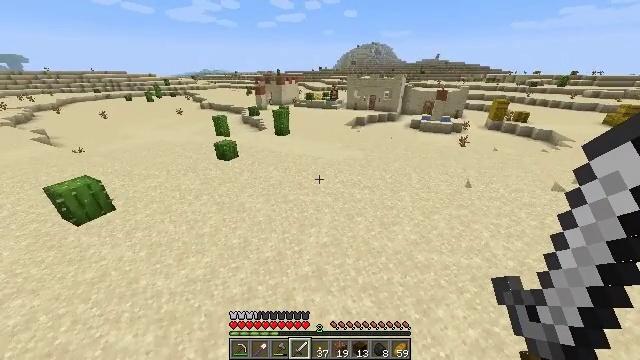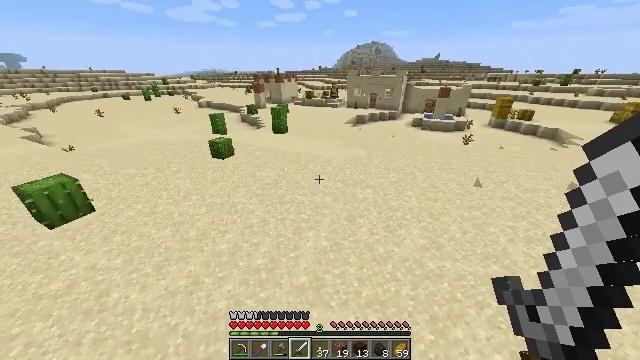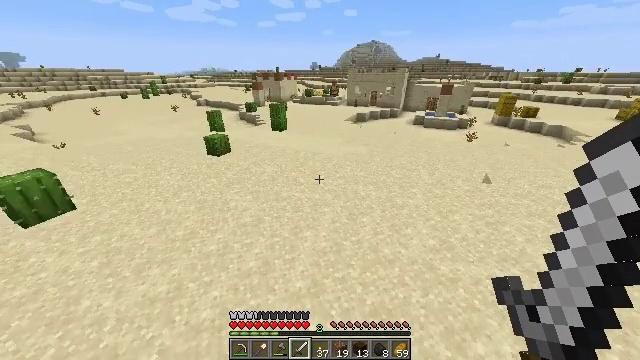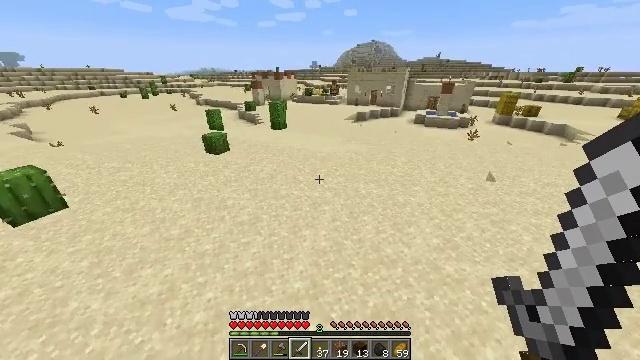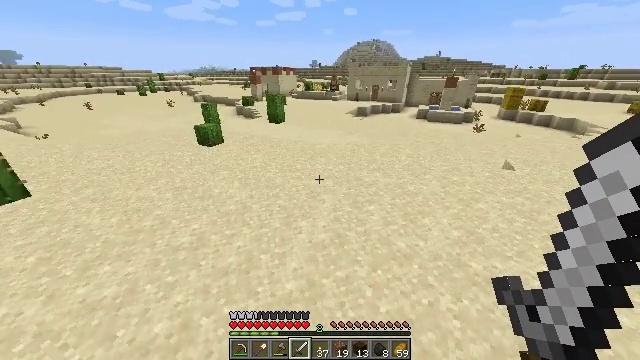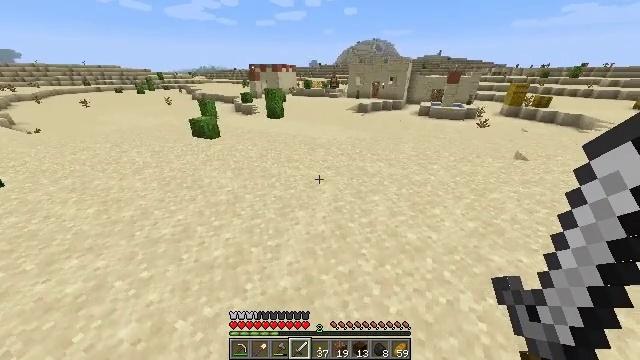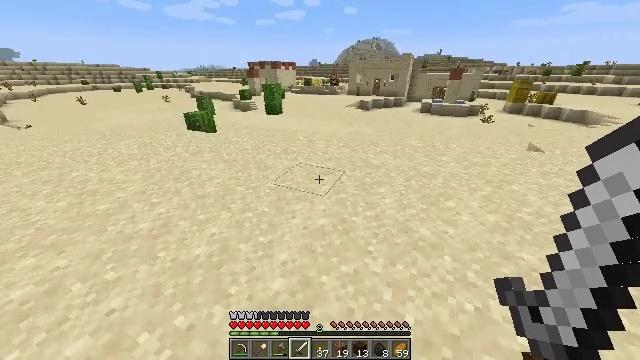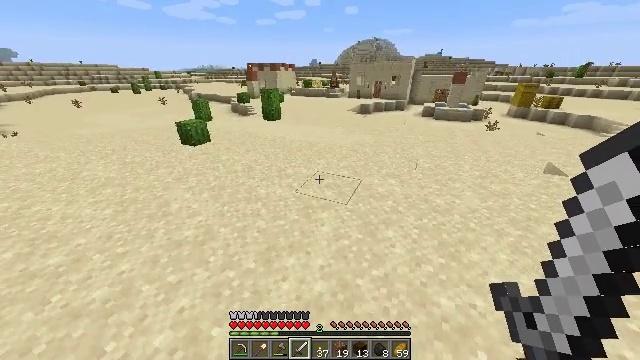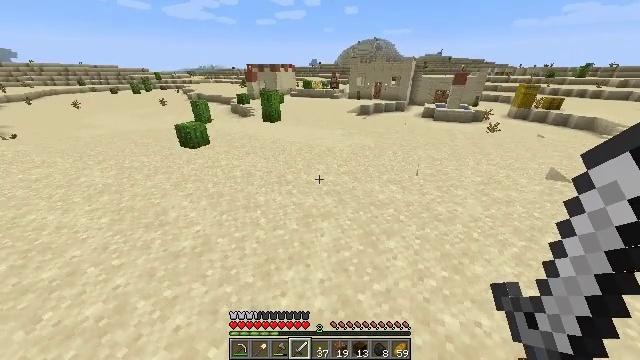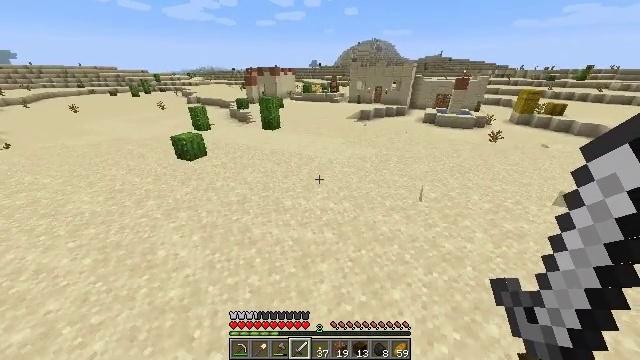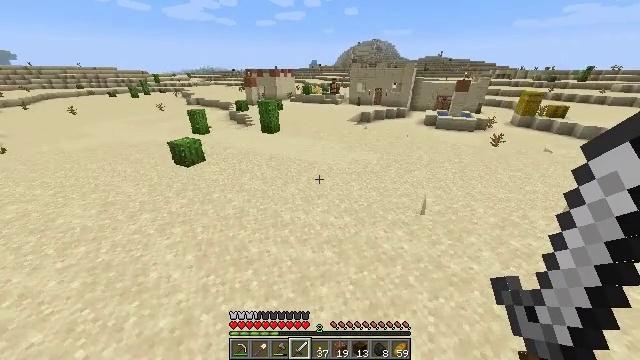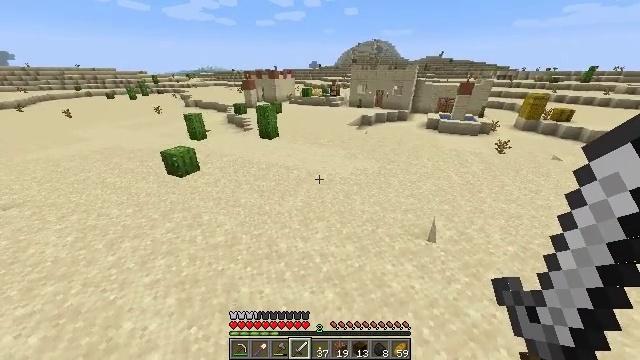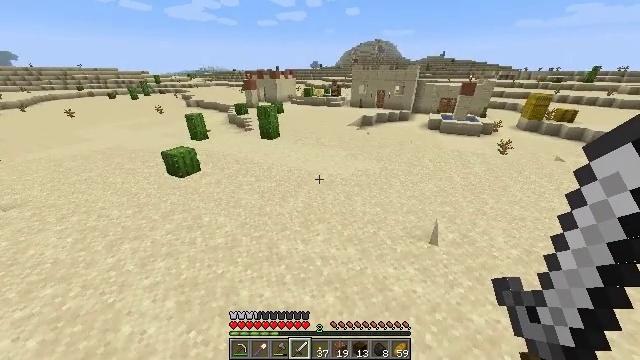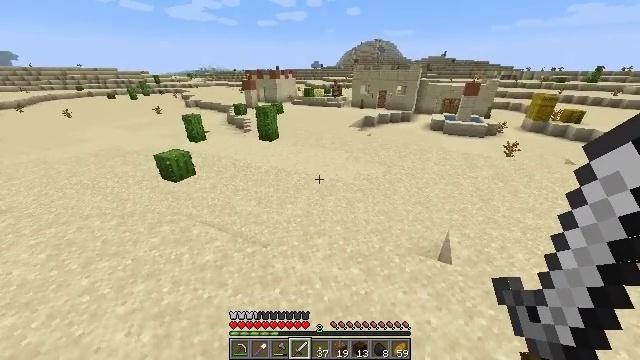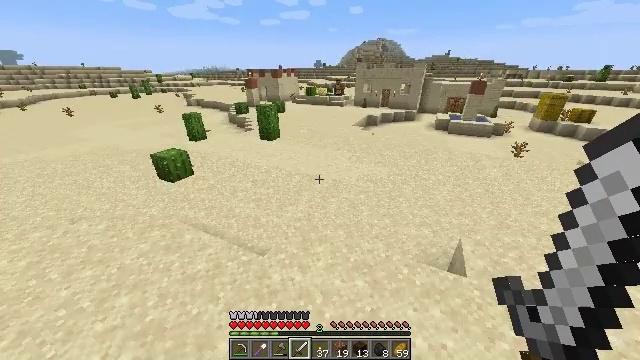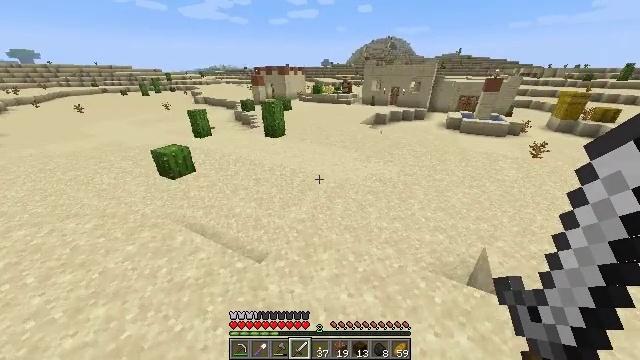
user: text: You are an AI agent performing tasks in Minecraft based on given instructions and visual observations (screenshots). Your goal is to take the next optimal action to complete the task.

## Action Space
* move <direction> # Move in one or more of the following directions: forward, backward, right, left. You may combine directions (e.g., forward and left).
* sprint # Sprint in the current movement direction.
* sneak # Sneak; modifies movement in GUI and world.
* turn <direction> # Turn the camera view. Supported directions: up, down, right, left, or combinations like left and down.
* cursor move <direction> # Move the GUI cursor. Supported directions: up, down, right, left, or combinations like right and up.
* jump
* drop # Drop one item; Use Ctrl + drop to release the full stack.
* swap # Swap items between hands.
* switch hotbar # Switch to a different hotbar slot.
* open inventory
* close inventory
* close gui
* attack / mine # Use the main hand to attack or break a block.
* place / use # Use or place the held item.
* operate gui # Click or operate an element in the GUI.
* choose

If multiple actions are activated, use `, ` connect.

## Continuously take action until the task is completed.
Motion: motion action
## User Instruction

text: Attack the hay block to get hay.
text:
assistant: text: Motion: move forward, sprint, jump
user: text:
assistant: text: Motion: move forward, sprint, jump
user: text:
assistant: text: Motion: move forward, sprint, jump
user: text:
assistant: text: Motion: move forward, sprint, jump
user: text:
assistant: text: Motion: move forward, sprint, jump
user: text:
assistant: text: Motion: move forward, sprint, jump
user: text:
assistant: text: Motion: move forward, sprint, jump
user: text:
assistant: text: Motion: move forward, sprint, jump
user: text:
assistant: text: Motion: move forward, sprint, jump
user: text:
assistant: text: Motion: move forward, sprint, jump
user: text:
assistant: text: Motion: move forward, sprint, jump
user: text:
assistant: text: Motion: move forward, sprint, jump
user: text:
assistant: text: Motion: move forward, sprint, jump
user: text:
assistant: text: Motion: move forward, sprint, jump
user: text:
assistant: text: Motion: move forward, sprint, turn left, jump
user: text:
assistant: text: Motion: move forward, sprint, turn left, jump
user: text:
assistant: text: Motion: move forward, sprint, jump
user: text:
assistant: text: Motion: move forward, sprint, jump
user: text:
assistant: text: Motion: move forward, sprint, jump
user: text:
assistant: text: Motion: move forward, sprint, jump
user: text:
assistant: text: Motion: move forward, sprint, jump
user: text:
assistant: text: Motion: move forward, sprint, jump
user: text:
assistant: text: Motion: move forward, sprint, jump
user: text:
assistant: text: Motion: move forward, sprint, jump
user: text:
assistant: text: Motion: move forward, sprint, jump
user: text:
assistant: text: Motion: move forward, sprint, jump
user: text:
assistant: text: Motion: move forward, sprint, jump
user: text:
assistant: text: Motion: move forward, sprint, jump
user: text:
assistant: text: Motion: move forward, sprint, jump
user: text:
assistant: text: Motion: move forward, sprint, jump